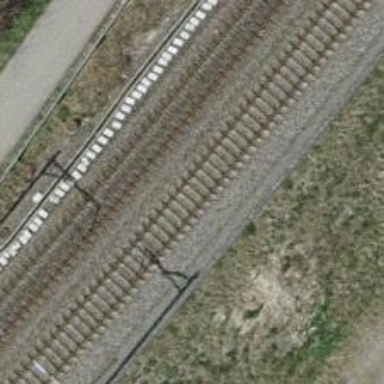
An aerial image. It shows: Railway with electrified contact lines.